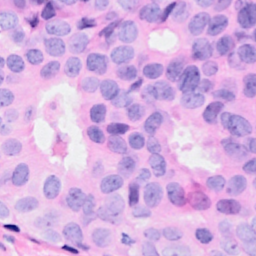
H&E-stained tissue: Breast